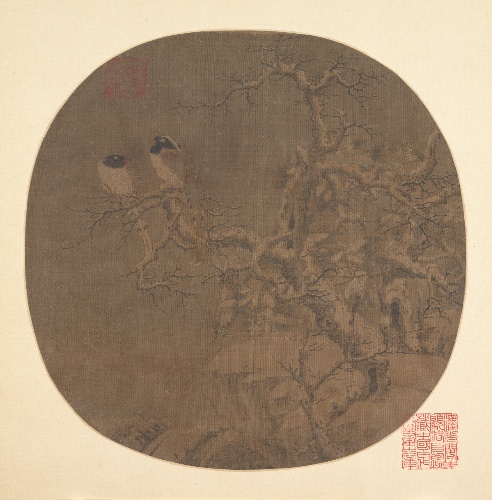
Title: 南宋    傳李迪    幽禽寒林圖    冊頁|Two Birds on a Wintry Tree
Artist: Li Di|Unidentified artist
Artist bio: Chinese, ca. 1110– after 1197|
Date: 13th century
Object type: Fan mounted as an album leaf
Classification: Paintings
Medium: Fan mounted as an album leaf; ink and color on silk
Culture: China
Period: Song dynasty (960–1279)
Dimensions: 9 3/8 x 9 1/2 in. (23.8 x 24.1 cm)
Department: Asian Art
Credit line: Bequest of John M. Crawford Jr., 1988
Accession year: 1989
Repository: Metropolitan Museum of Art, New York, NY
Tags: Birds|Trees|Snow